Question: I am trying to achieve differentiation by hatch pattern instead of by (just) colour. How do I do it using pandas?
It's possible in matplotlib, by passing the 'hatch' optional argument as discussed <URL>. I know I can also pass that option to a pandas 'plot', but I don't know how to tell it to use a different hatch pattern for each 'DataFrame' column.
'''
df = pd.DataFrame(rand(10, 4), columns=['a', 'b', 'c', 'd'])
df.plot(kind='bar', hatch='/');
'''

For colours, there is the 'colormap' option described <URL>. Is there something similar for hatching? Or can I maybe set it manually by modifying the 'Axes' object returned by 'plot'?
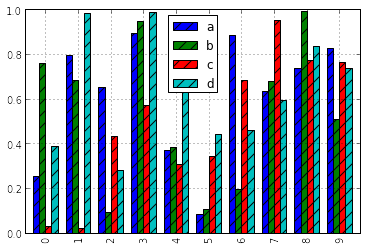
Answer: This is kind of hacky but it works:
'''
df = pd.DataFrame(np.random.rand(10, 4), columns=['a', 'b', 'c', 'd'])
ax = plt.figure(figsize=(10, 6)).add_subplot(111)
df.plot(ax=ax, kind='bar', legend=False)
bars = ax.patches
hatches = ''.join(h*len(df) for h in 'x/O.')
for bar, hatch in zip(bars, hatches):
bar.set_hatch(hatch)
ax.legend(loc='center right', bbox_to_anchor=(1, 1), ncol=4)
'''